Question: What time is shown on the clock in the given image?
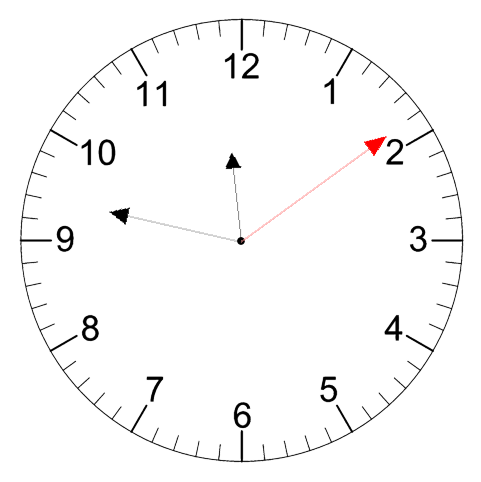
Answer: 11:47:09